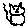
Label: cat